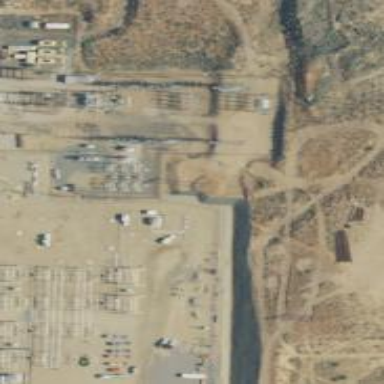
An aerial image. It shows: Transmission-level power substation.